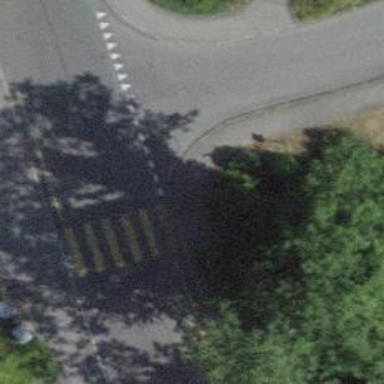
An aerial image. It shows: Kerb barrier.